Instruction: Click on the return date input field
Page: home
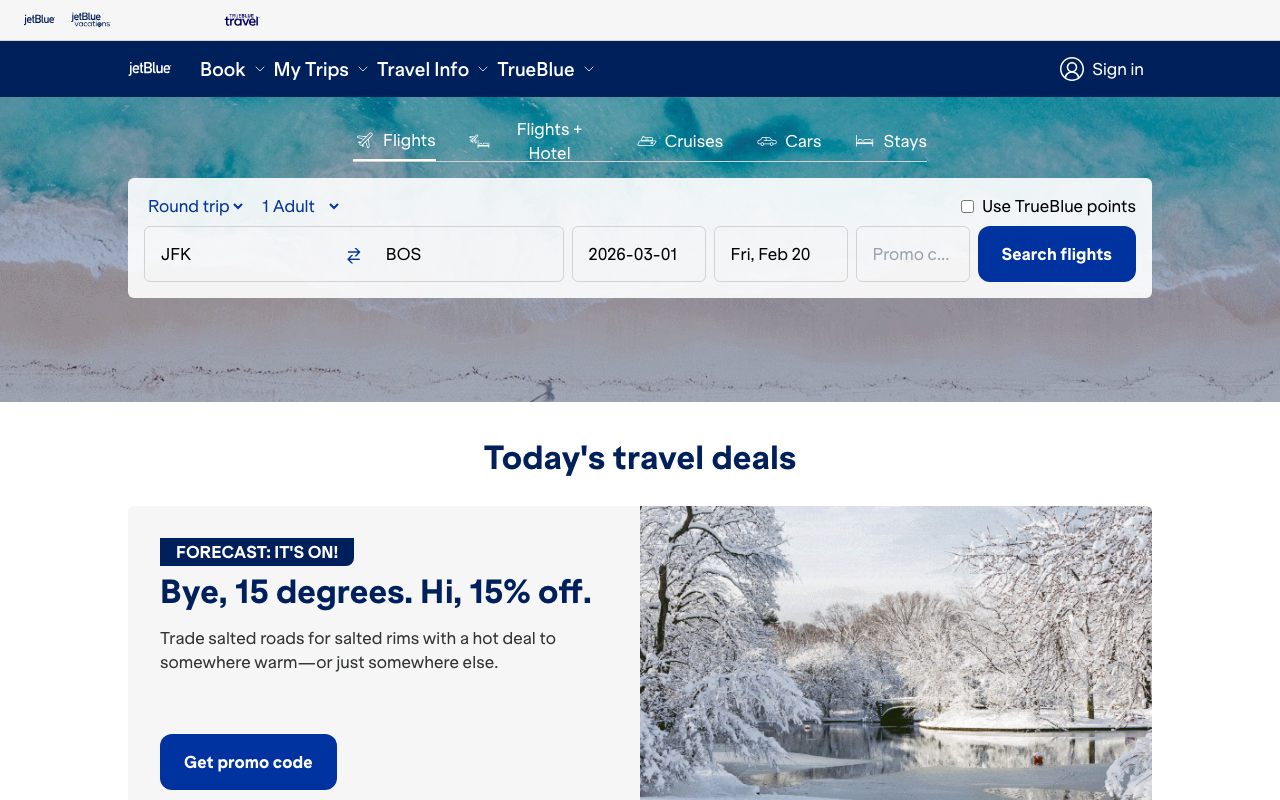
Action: click